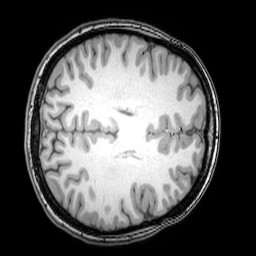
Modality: T1w
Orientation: axial
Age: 25
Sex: female
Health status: healthy
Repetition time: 0.081 s
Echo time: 0.037 s